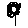
Label: flower